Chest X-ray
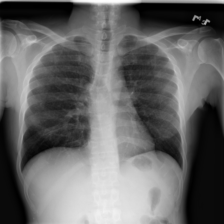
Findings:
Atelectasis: negative
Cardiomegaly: negative
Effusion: negative
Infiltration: negative
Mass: negative
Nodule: negative
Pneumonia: negative
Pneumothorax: negative
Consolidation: negative
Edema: negative
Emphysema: negative
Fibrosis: negative
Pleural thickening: negative
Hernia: negative